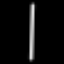
Label: line